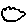
Label: cloud